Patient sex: F
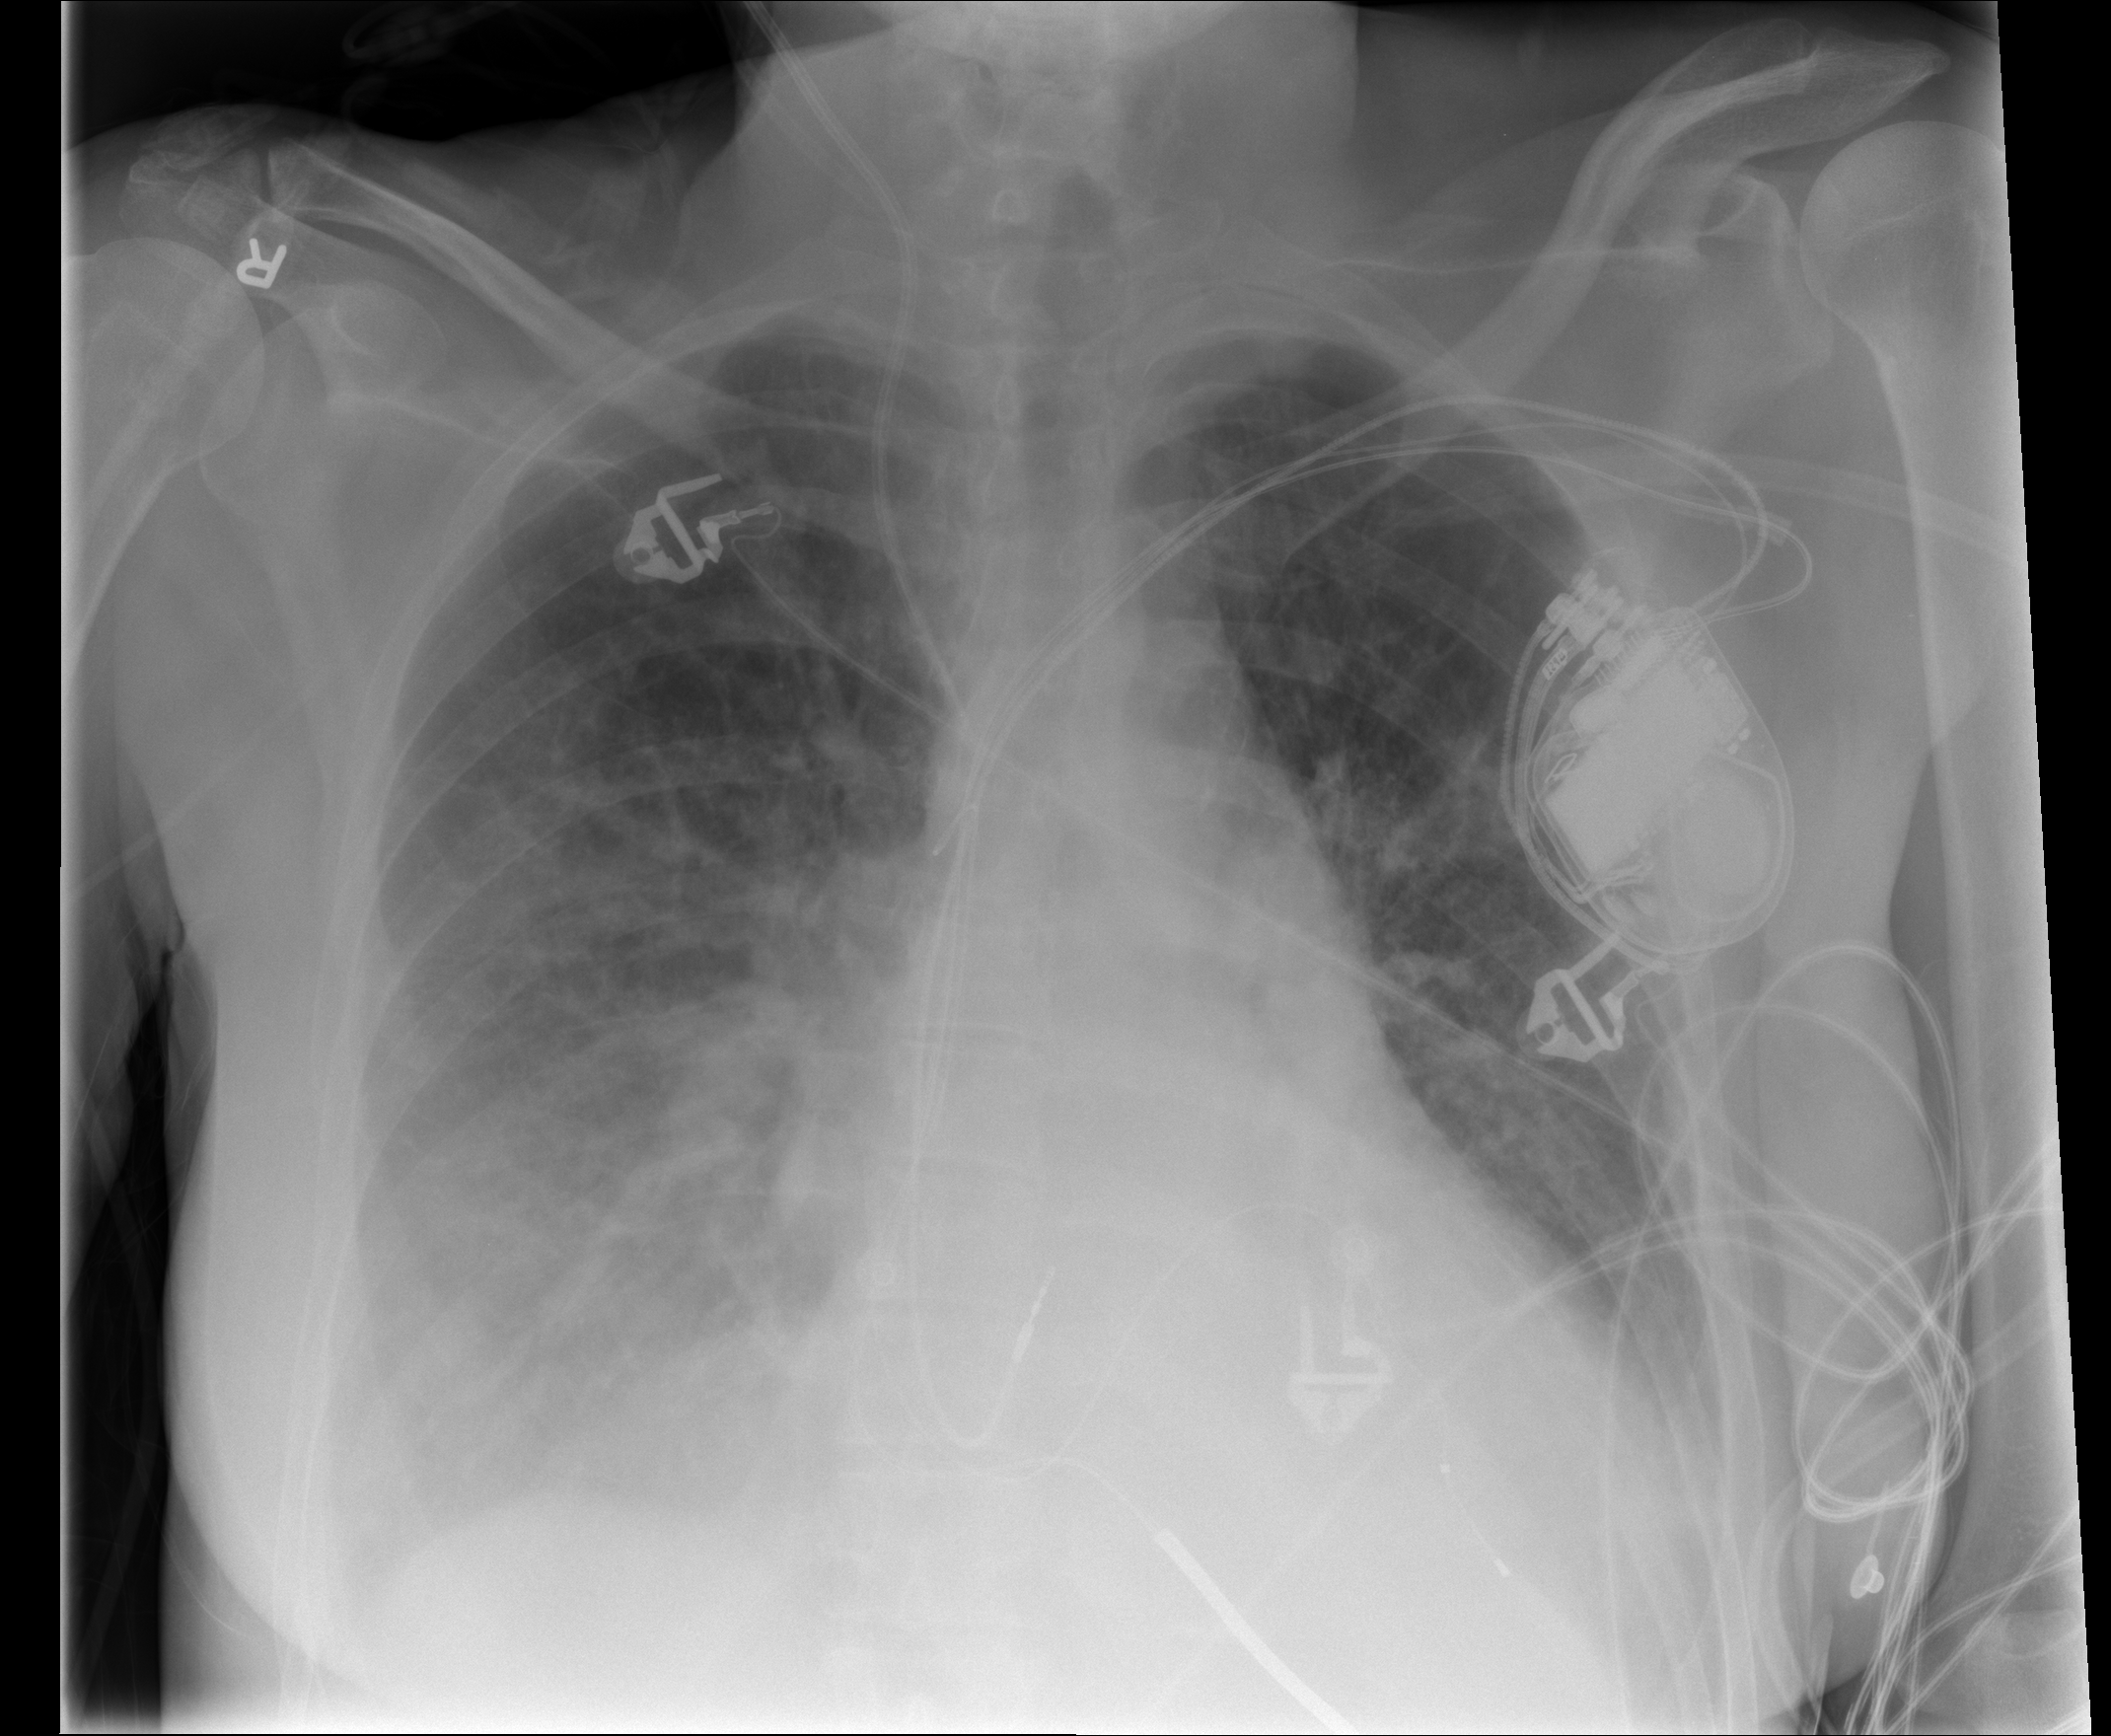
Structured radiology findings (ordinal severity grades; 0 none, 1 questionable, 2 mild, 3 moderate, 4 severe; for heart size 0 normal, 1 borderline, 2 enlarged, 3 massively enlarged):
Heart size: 2
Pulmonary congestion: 0
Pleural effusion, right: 2
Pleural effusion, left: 0
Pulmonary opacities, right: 0
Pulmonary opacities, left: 0
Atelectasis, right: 2
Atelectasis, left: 0